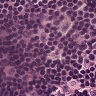
Metastatic tissue present: no